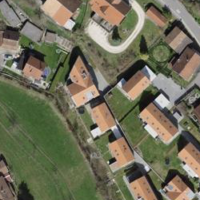
EUNIS habitat code: 55
Species observed at this site:
Geranium sanguineum